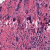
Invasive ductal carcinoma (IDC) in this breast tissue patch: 1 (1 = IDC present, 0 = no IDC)